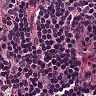
Metastatic tissue present: no